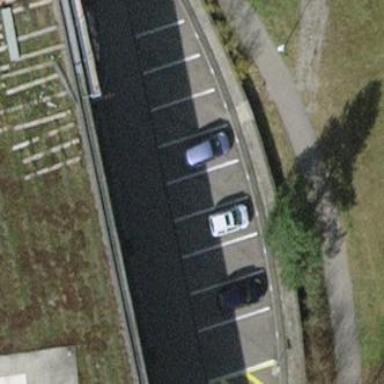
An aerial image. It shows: Parking available on the street side.